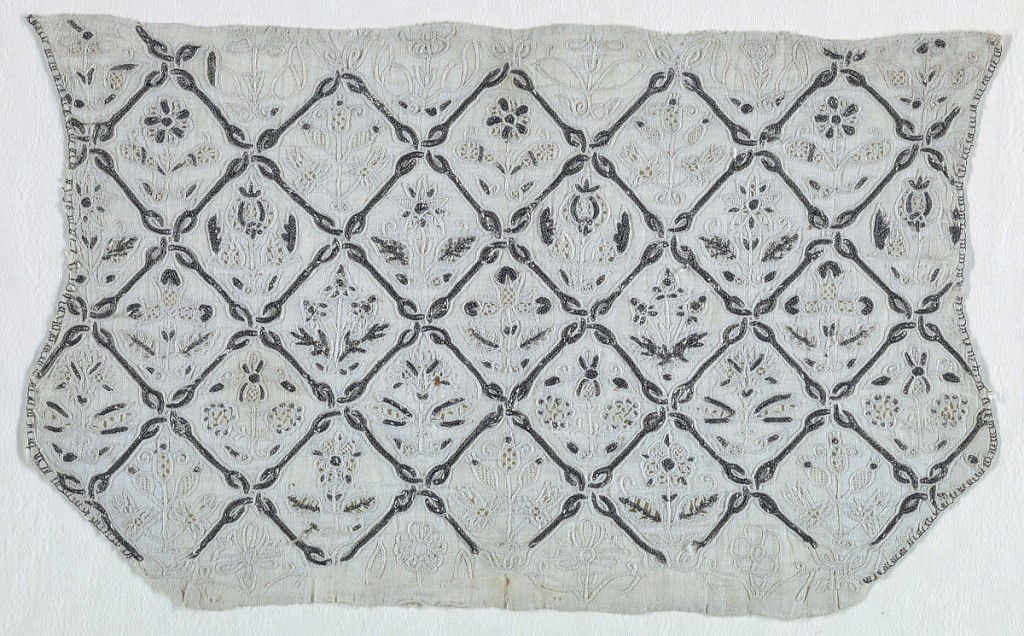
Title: Woman's coif
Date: late 16th–early 17th century
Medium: linen, silver thread Technique: embroidered
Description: Woman's coif, opened out, linen embroidered in white linen and silver threads, with details in reticello; pattern of small flower clusters bordered by lattice.